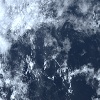
Label: cloud